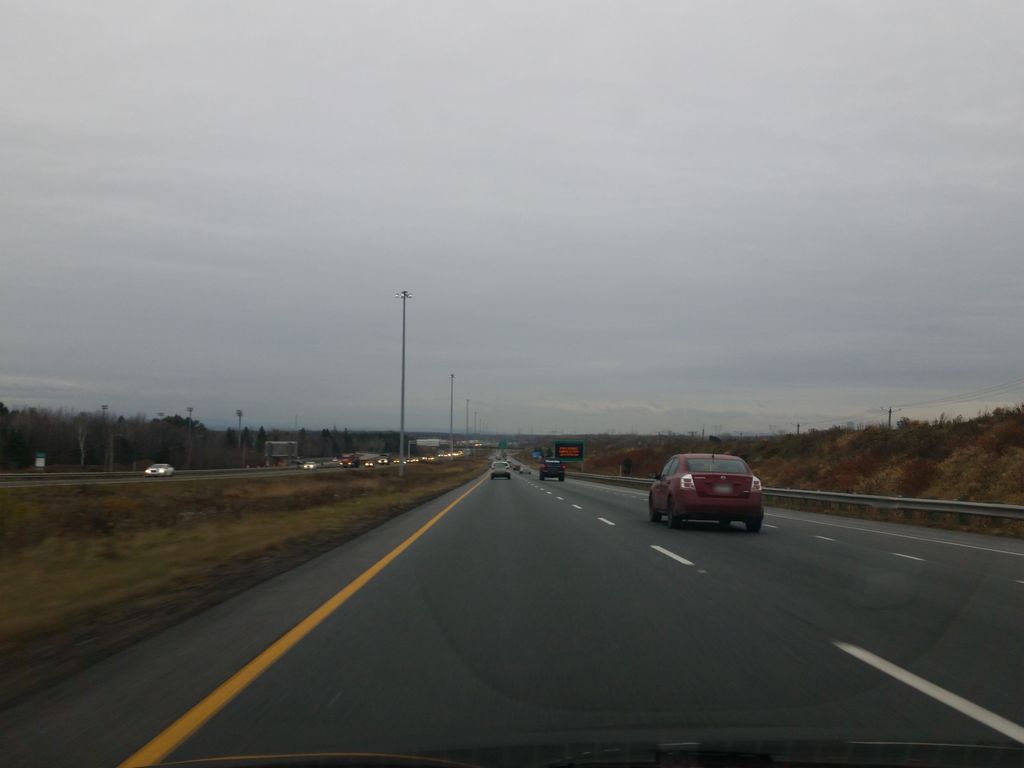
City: quebec_city